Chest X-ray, AP view. Patient: 61 years old, sex F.
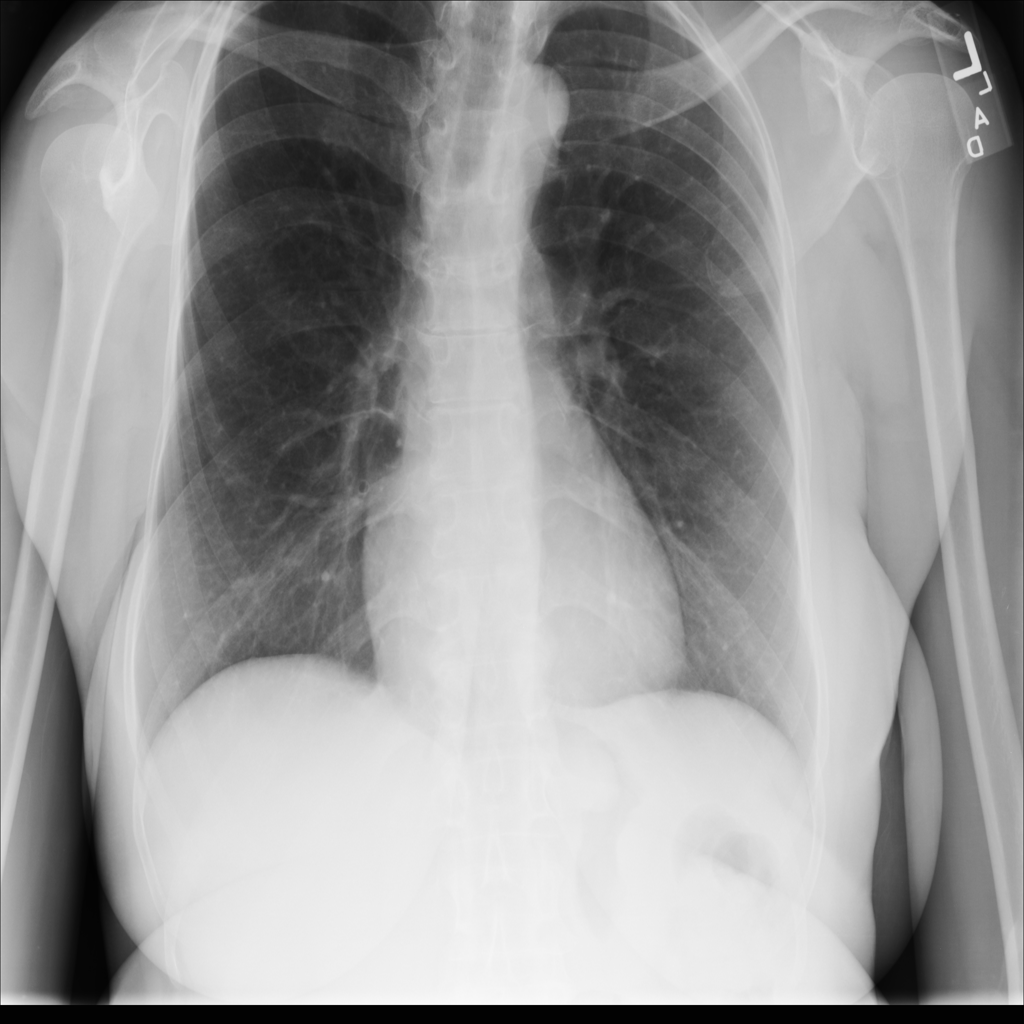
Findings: No Finding